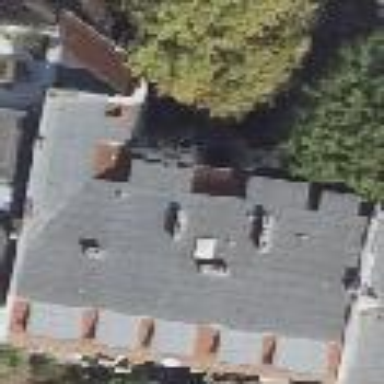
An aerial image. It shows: Building consisting of apartments with double saltbox roof shape.